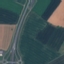
Land use / land cover class: Highway